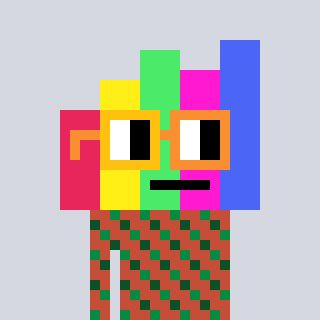
a pixel art character with square yellow and orange glasses, a bar chart-shaped head and a rust-colored body on a cool background